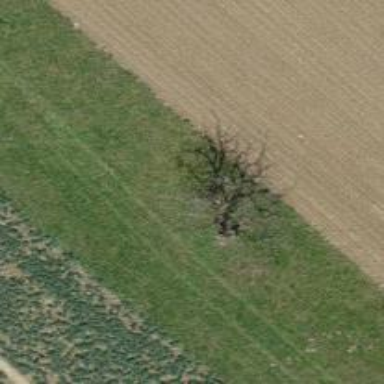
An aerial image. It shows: Mixed-leaf deciduous tree in its natural environment.